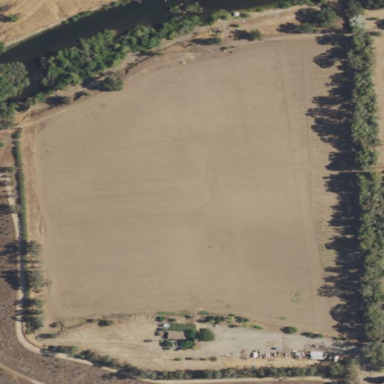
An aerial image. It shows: Archaeological site of settlement with historical significance.